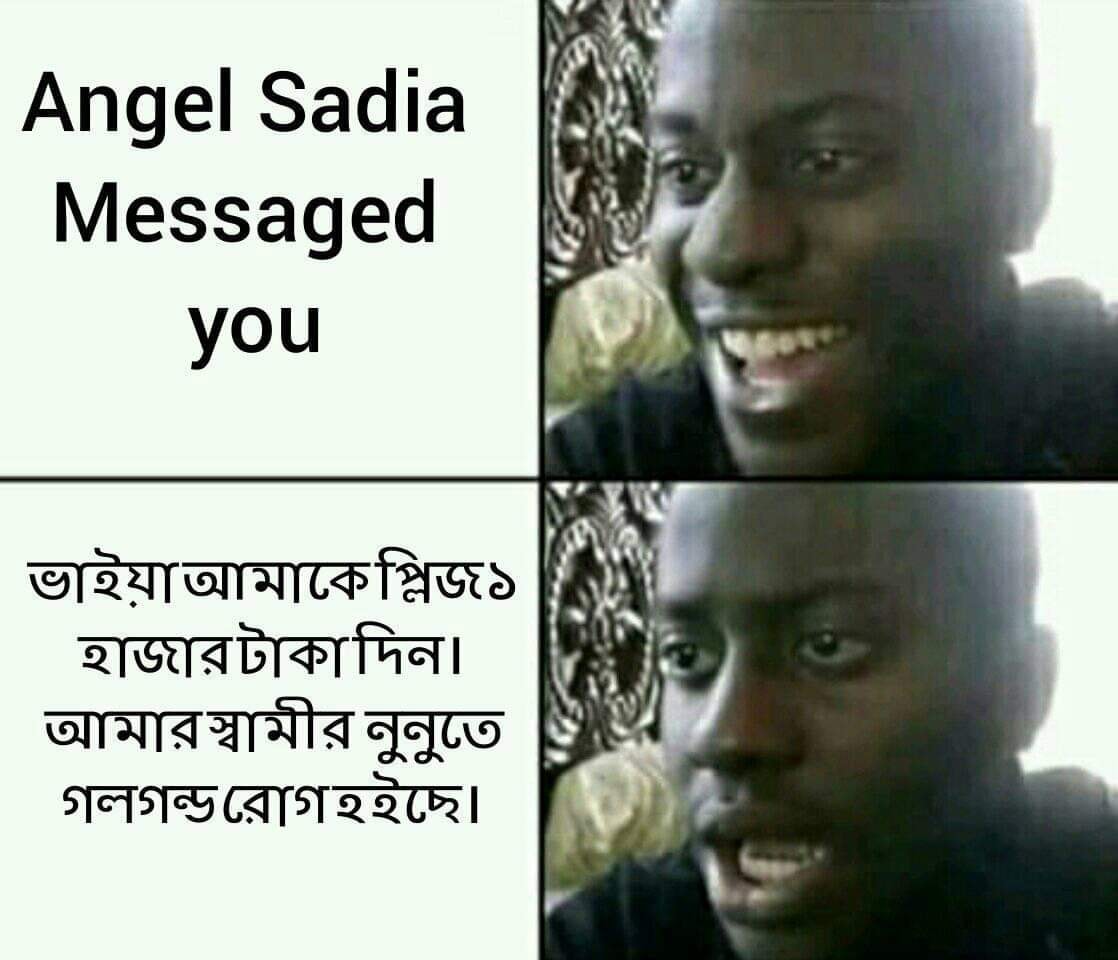
Caption: Angel Sadi Messaged you   ভাইয়া আমাকে প্লিজ ১ হাজার টাকা দিন ।   আমার স্বামীর নুনুতে গলগন্ড রোগ হইছে ।
Label: hate